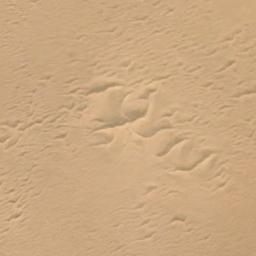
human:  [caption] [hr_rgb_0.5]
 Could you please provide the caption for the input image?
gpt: The desert has yellow sand and some pyramidal dunes .

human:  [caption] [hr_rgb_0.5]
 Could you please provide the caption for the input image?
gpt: There is a small patch of vegetation on the edge of the desert .

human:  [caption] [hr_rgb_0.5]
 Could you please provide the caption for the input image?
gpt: This is a yellow desert with wavy stripes .

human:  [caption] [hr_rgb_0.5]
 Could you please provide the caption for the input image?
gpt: The desert is full of yellow sand .

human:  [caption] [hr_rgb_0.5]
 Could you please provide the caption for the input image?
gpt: A yellow sandy desert with some dunes .